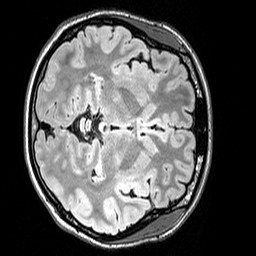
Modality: FLAIR
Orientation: axial
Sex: female
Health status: ill
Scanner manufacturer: siemens
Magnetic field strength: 3 T
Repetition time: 5 s
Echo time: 0.388 s